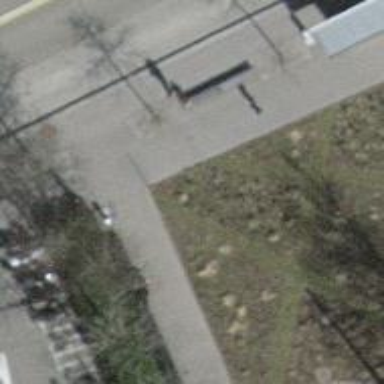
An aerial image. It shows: Footway with pebblestone surface.